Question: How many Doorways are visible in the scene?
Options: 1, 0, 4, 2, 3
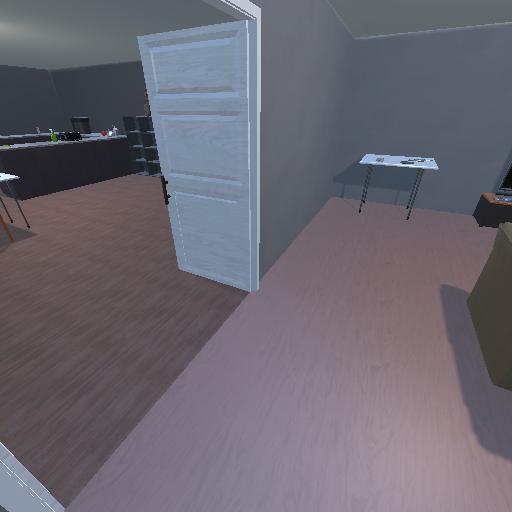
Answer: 1